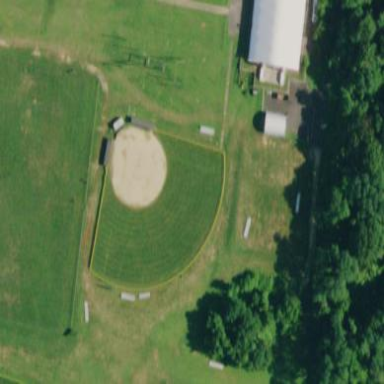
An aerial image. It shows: Softball pitch for leisure land activities.